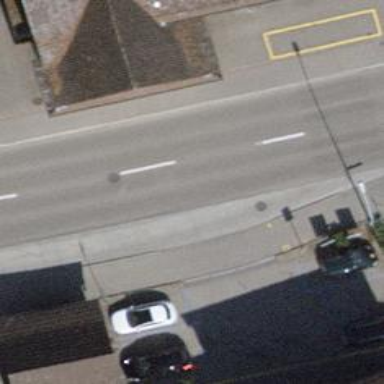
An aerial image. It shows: Bus stop equipped with public transport stop position.